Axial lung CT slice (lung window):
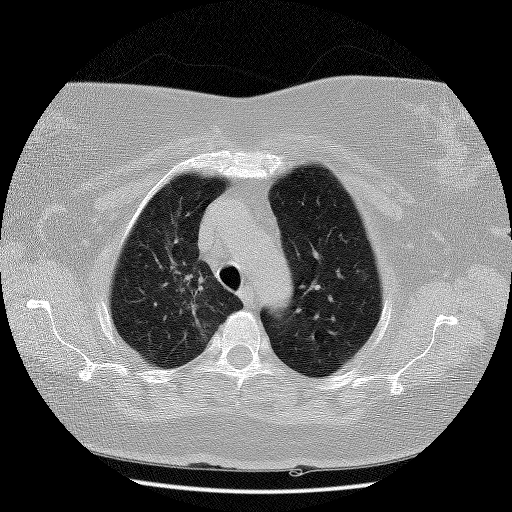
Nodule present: no